Question: In my application I have an area "Member".
Outside this member area I have a folder named "Generic" which is having a controller "DataBindController".
This controller will be used in all areas. So to keep it common, i am keeping it in a separate folder outside of areas.
My route config is as follows:
'''
public class RouteConfig
{
public static void RegisterRoutes(RouteCollection routes)
{
routes.IgnoreRoute("{resource}.axd/{*pathInfo}");
var ObjRoute = routes.MapRoute(
name: "Default",
url: "{controller}/{action}/{id}",
defaults:new {controller = "Login", action = "MemberLogin", id = UrlParameter.Optional},
namespaces: new string[] { "MyApp.Generic.*" }).
DataTokens = new RouteValueDictionary(new { area = "Member"});
//ObjRoute.DataTokens["UseNamespaceFallback"] = false;
}
}
'''
Here's the project directory structure.

The Test controller inside Generic folder is as follows:
'''
namespace MyApp.Generic
{
public class DataBindController : Controller
{
public ActionResult Test()
{
return Content("Test");
}
}
}
'''
I am getting following error when I call the test controller using "<URL>"
> Error in Path :/MyApp/Generic/DataBind/Test The controller for path
'/MyApp/Generic/DataBind/Test' was not found or does not implement
IController.
Please give me some idea on this issue.
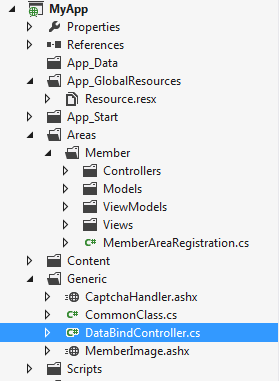
Answer: your address doesn't match your defined route. 'Generic' is just a folder. 'MVC' doesn't care about the folder your controller is in.
the correct one should be like this :
<URL>
so the 'DataBind' will be the 'controller' and 'Test' the 'Action'.
your route is
'''
{controller}/{action}/{id}
'''
When you have in your address, 'Asp.net' matchs parts this way : Generic is the 'Controller', DataBind is 'Action' and Test is the 'Id'. of course it can't find such a thing. But when you remove 'Generic' , every part goes to its real place.
To have 'Generic' in the address, you should change your route to this:
'''
Generic/{controller}/{action}/{id}
'''
To read more about routing :
<URL>